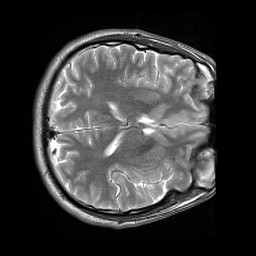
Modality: T2w
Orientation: axial
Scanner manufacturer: siemens
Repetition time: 3.9 s
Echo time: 0.076 s